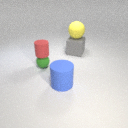
small red rubber cylinder above small green rubber sphere